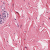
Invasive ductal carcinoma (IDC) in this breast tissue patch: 0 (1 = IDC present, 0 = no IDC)